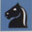
Piece: bN